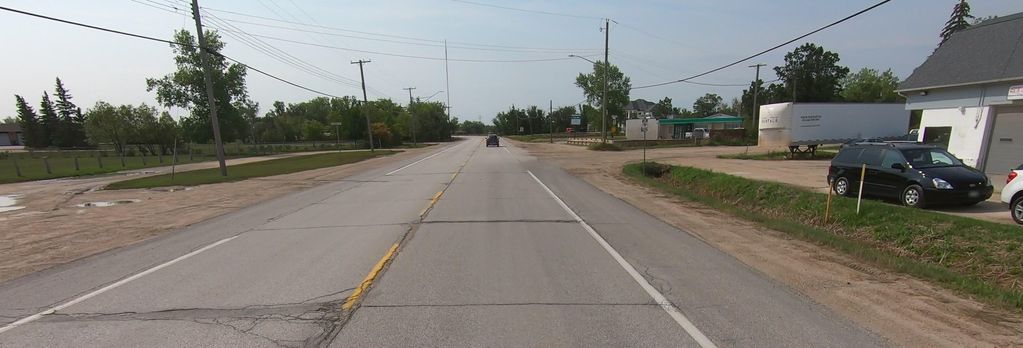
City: winnipeg